Question: I am trying to create a pdf viewer but I can't separate view from tabbed pane. I tried everything but not success,
- - 'setSize(x, y)'
Here is a screen shot:

Here some code:
'''
class Main
{
public static void main(String args[]){
JFrame frame = new JFrame("Pdf Reader");
frame.setJMenuBar(new MenuBar());
frame.getContentPane().add(new ToolBar(), BorderLayout.NORTH);
frame.getContentPane().add(new LeftPanel(), BorderLayout.CENTER);
frame.getContentPane().add(new ViewPanel(), BorderLayout.EAST);
frame.setVisible(true);
frame.setSize(1000, 700);
frame.setDefaultCloseOperation(JFrame.EXIT_ON_CLOSE);
}
}
class LeftPanel extends JPanel
{
private JTabbedPane tabs;
private JPanel panel1;
private JPanel panel2;
private JPanel panel3;
private JPanel panel4;
public LeftPanel(){
addTabs();
}
public void addTabs()
{
tabs = new JTabbedPane();
panel1 = new JPanel();
tabs.addTab("Thumbnails", panel1);
panel2 = new JPanel();
tabs.addTab("Annotations", panel2);
panel3 = new JPanel();
tabs.addTab("Bookmarks", panel3);
panel4 = new JPanel();
tabs.addTab("Search", panel4);
setLayout(new GridLayout(1, 1));
add(tabs, BorderLayout.CENTER);
}
}
class ViewPanel extends JPanel
{
private JLabel viewLabel;
public ViewPanel(){
viewLabel = new JLabel("Just a view...............................");
add(viewLabel);
}
}
'''
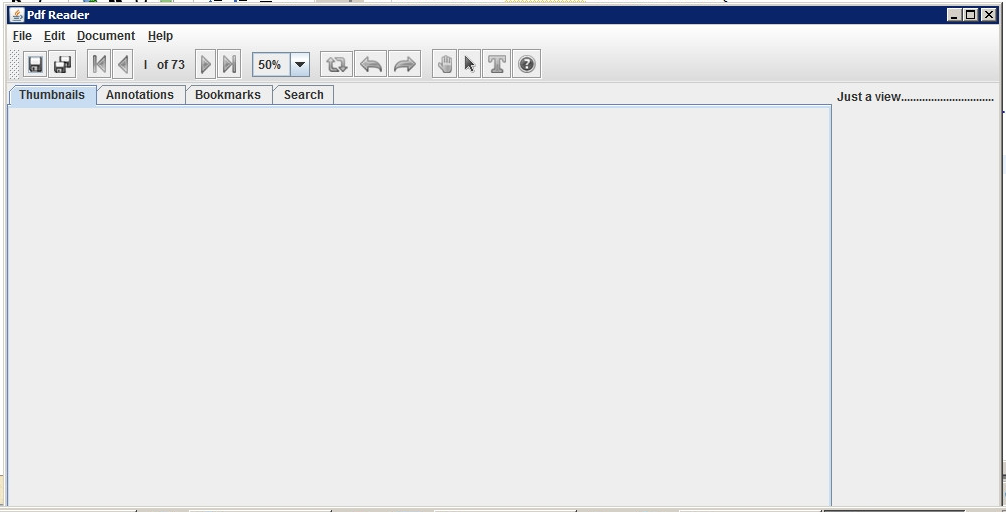
Answer: Well, this is how I solved the problem.
'''
//frame.getContentPane().add(new LeftPanel(), BorderLayout.CENTER);
JSplitPane pane = new JSplitPane(JSplitPane.HORIZONTAL_SPLIT, new LeftPanel(), new ViewPanel());
frame.getContentPane().add(pane);
frame.setVisible(true);
frame.setSize(1000, 700);
//frame.pack();
frame.setDefaultCloseOperation(JFrame.EXIT_ON_CLOSE);
'''
And this worked out well.